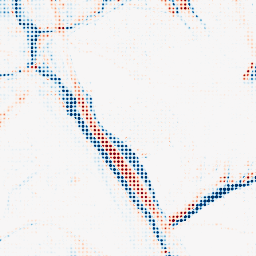
Category: morphological
Decomposition family: morphological_ellipse
Decomposition parameters: operation: average
width: 10
height: 20
Upsampling method: sinc_hamming
Upsampling parameters: scale: 8
kernel_size: 4
Upsampling scale: 8